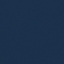
Land use / land cover class: SeaLake